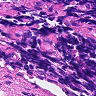
Metastatic tissue present: no